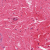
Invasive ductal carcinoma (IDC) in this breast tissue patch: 0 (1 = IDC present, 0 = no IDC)